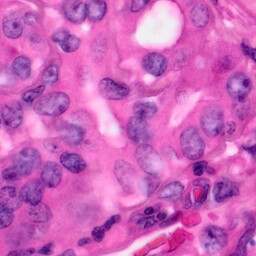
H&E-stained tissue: Pancreatic